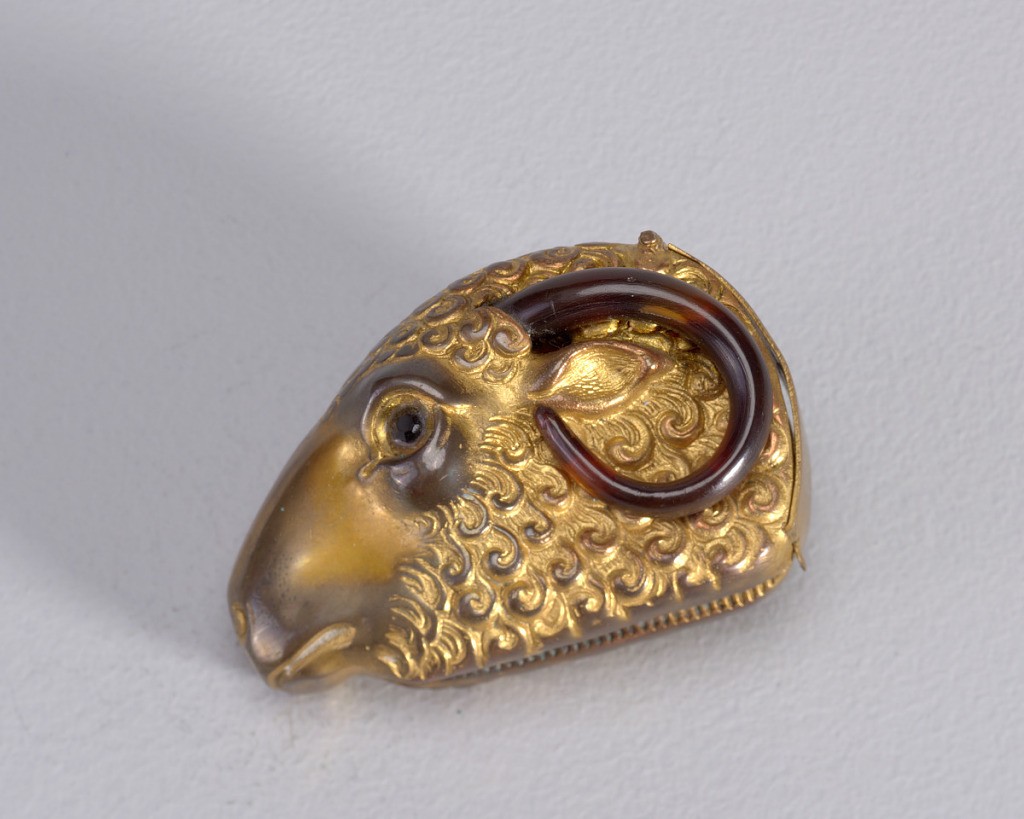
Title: Ram's Head
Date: late 19th century
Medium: Brass, horn, glass
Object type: Matchsafe
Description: In the form of a ram's head, with attached horns that curl up and around the ears, and black, faceted, glass eyes. Small, curved metal lid located at back of head. Striker in recessed groove on bottom.